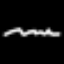
Label: squiggle